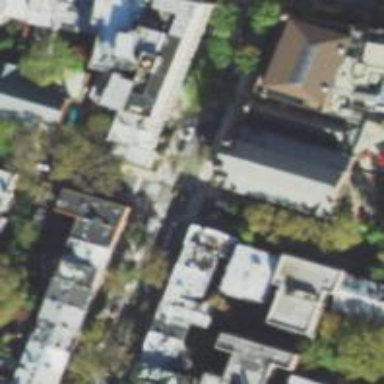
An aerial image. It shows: Residential road with separate sidewalk.